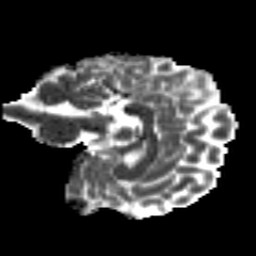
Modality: MD
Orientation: sagittal
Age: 25
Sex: female
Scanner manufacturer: siemens
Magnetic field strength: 3 T
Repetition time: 8.8 s
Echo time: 0.085 s